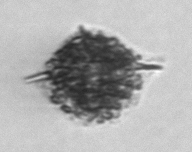
Label: Dictyocha